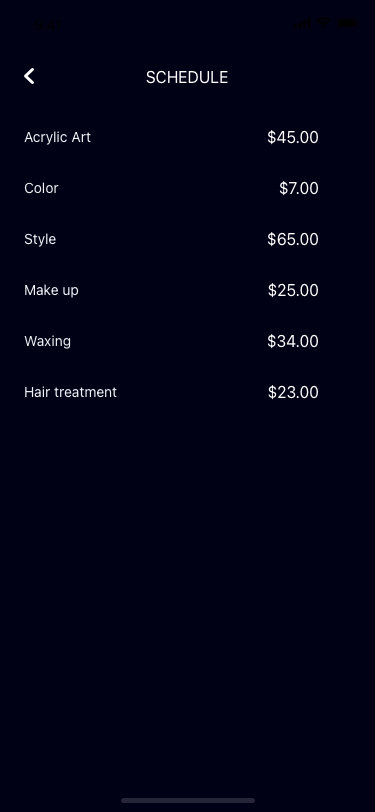
Text in this UI design:
Acrylic Art
$45.00
Color
$7.00
Style
$65.00
Make up
$25.00
Waxing
$34.00
Hair treatment
$23.00
SCHEDULE